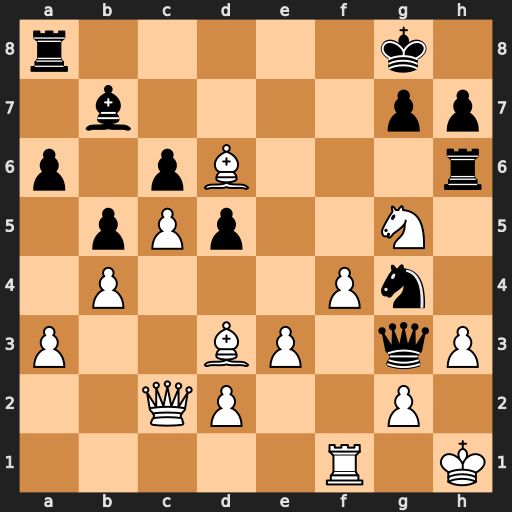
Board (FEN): r5k1/1b4pp/p1pB3r/1pPp2N1/1P3Pn1/P2BP1qP/2QP2P1/5R1K
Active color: w
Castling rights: -
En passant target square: -
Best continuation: Bxh7+ Rxh7 Qxh7#